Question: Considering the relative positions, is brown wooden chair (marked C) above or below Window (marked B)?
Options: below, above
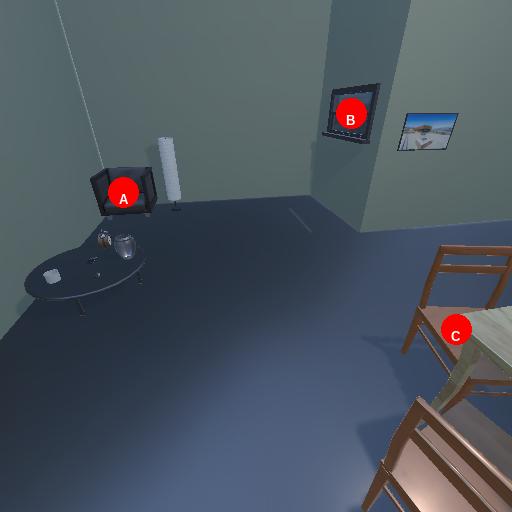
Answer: below